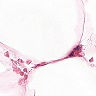
Metastatic tissue present: no